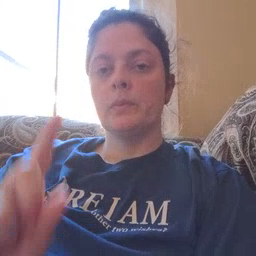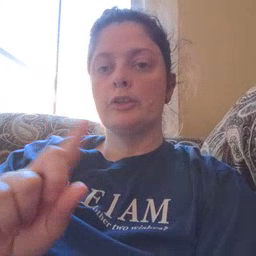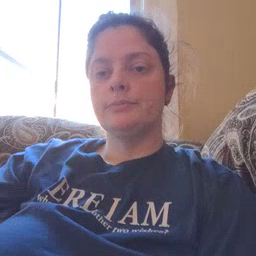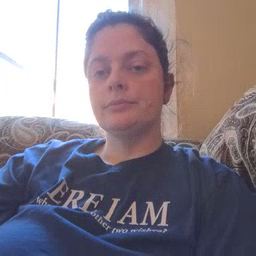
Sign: where